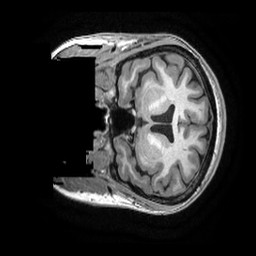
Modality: T1w
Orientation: coronal
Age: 31
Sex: female
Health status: healthy
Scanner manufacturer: ge